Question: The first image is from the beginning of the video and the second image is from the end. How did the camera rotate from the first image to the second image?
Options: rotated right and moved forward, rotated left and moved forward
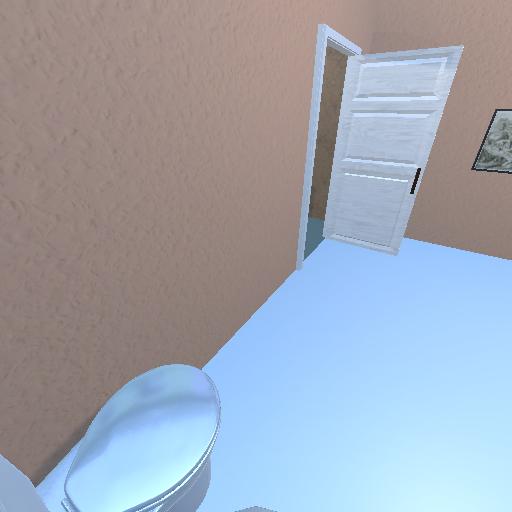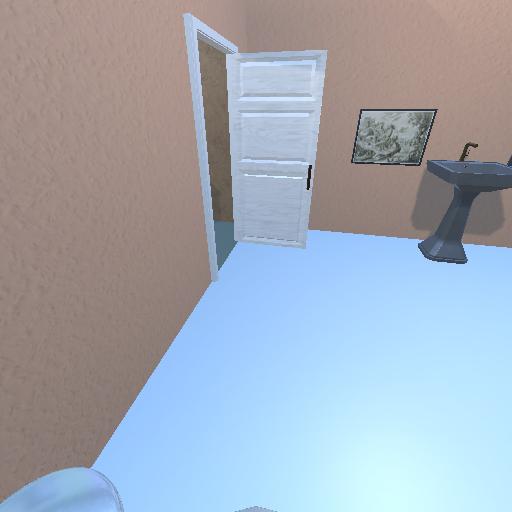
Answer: rotated right and moved forward